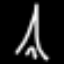
Label: The Eiffel Tower